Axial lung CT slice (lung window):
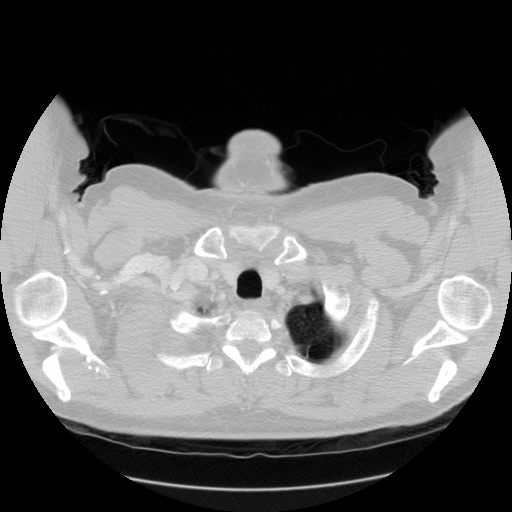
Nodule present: no